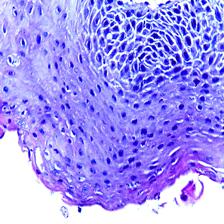
Diagnosis: OSCC